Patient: sex M, age 71
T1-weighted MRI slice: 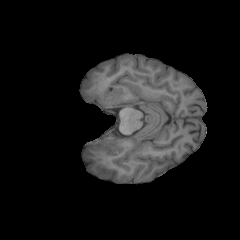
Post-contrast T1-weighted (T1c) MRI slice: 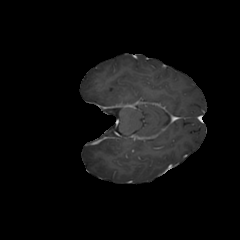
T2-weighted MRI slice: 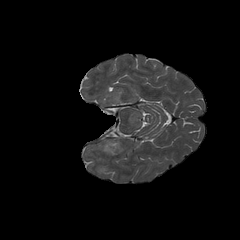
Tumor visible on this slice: yes
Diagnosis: Astrocytoma, IDH-wildtype
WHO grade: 2